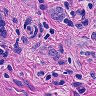
Metastatic tissue present: yes